Question: On my web page I have two divs, A and B:

The DOM looks as follows (simplified). The main thing to note here, is that the divs are on the same level in the DOM hierarchy and they are not ordered by anything. Also, the outer div does not only contain A and B but also more divs C,D,E etc. B may not necessarily be overlapped by A. It could also be C, lying behind A.
'''
<div>
<div style="...">B</div>
<div style="...">A</div>
</div>
'''
A click handler is attached to the outer div, capturing mouse click events on A or B in the bubbling phase. A click into the intersection of A and B will cause an click event on A which bubbles up to my click handler that is now fired.
Now the problem: Under certain conditions the handler decides that the event should not be handled by A but should belong to B. If an event should be handled by B, the same click handler will be fired, but the event objects 'currentTarget' property will be B instead of A.
How can I achieve this?
I've already looked at css3 pointer-handler and some event dispatching methods in JS, but could not really come up with a solution here.
:
I think i might be possible to use the <URL>. If the handler decides that the event should be handled by B, it sets the pointer-events to none. Then, it retriggers the mouse click.
Anyway, the support of pointer-events is limited: <URL>
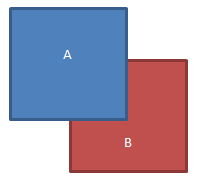
Answer: You can try to pass the event to 'B' (using jQuery):
()
'''
var $A = $('#A'), $B = $('#B');
$B.on('click', function () {
console.log('B clicked');
});
$('#outer').on('click', function (evt) {
if (Math.random() < 0.1) { // << pseudo condition
$B.trigger(evt);
}
});
'''
<URL>
---
:
using a function like this:
'''
// this function should (did not enough testing) return all elements at a given
// point in the order of top to bottom.
var elementsFromPoint = function (x, y, root) {
var buffer = [], result = [], el, i = 0, lim;
while ((el = document.elementFromPoint(x, y)) && [root, document.body, document.body.parentNode].indexOf(el) < 0) {
result.push(el);
buffer.push({el: el, visibility: el.style.visibility});
el.style.visibility = 'hidden';
}
for (lim = buffer.length; i < lim; i += 1) {
buffer[i].el.style.visibility = buffer[i].visibility;
}
return result;
};
'''
you can get the elements for a given x/y coordinate. It's a bit hacky and needs more testing though.
'''
$('#outer').on('click', function (evt) {
var elements = elementsFromPoint(
evt.pageX + $(this).offset().left,
evt.pageY + $(this).offset().top,
this
);
console.log(elements);
});
'''
demo: <URL>
---
: this version should give better performance for many elements:
'''
// this function should (did not enough testing) return all elements at a given
// point, though the order is not representative for the visible order.
var elementsFromPoint = function (root, x, y) {
var result = [], i = 0, lim = root.childNodes.length, bb;
for (; i < lim; i += 1) {
bb = root.childNodes[i].getBoundingClientRect();
if (bb.left <= x && x <= bb.right && bb.top <= y && y <= bb.bottom) {
result.push(root.childNodes[i]);
}
}
return result;
};
'''
demo: <URL>